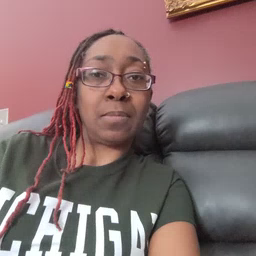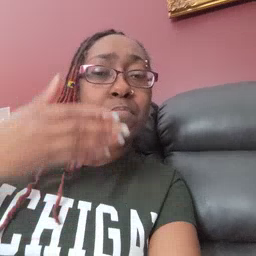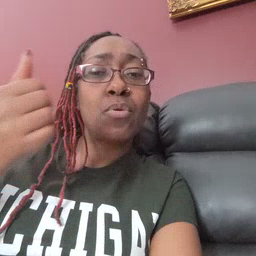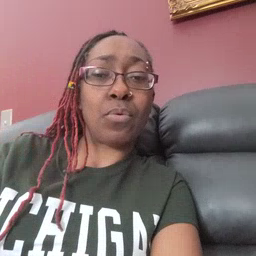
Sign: better